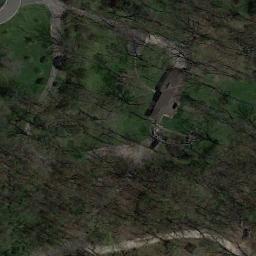
Label: residential